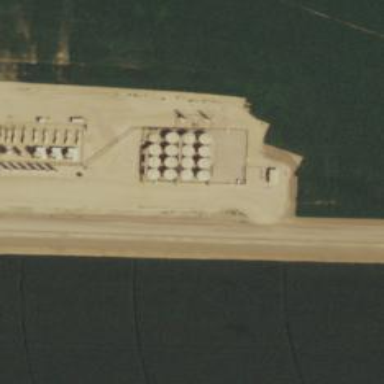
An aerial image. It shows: Storage tank that is man-made.